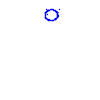
Particle: kaon